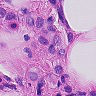
Metastatic tissue present: yes